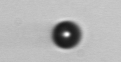
Label: bead